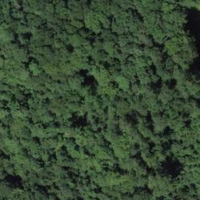
EUNIS habitat code: 44
Species observed at this site:
Orchis mascula